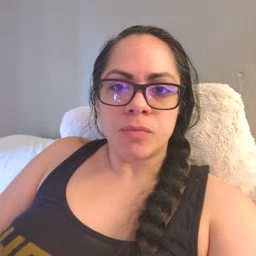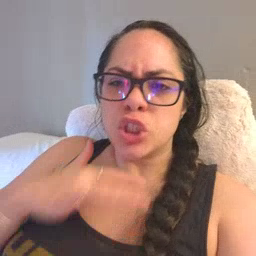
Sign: dirty